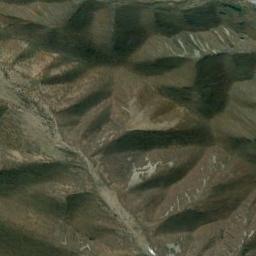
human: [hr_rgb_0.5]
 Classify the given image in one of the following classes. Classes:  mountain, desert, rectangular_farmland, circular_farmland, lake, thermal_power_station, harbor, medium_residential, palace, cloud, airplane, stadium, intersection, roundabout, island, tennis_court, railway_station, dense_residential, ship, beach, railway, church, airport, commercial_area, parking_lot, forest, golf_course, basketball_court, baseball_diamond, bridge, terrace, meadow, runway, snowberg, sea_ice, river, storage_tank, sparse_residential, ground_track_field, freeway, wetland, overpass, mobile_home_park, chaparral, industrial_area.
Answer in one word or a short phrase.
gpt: mountain